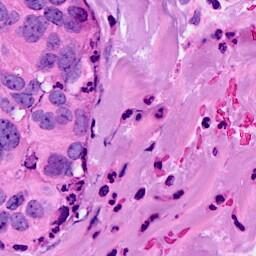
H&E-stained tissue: Breast